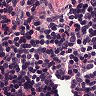
Metastatic tissue present: no